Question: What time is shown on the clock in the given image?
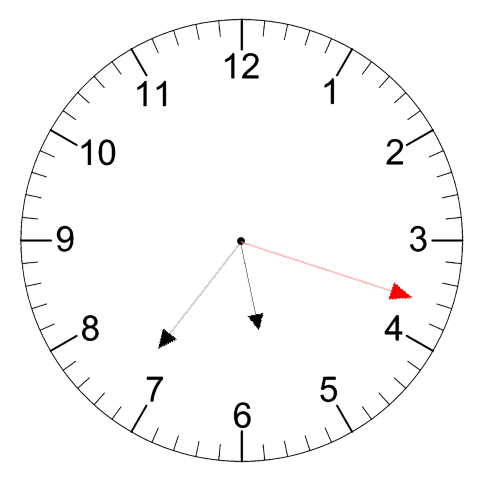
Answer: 05:36:18